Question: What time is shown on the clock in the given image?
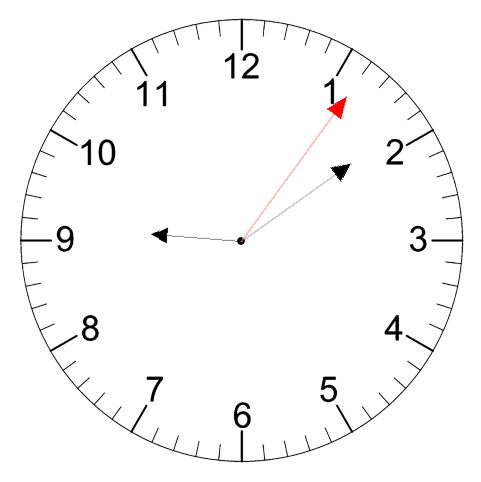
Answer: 09:09:06